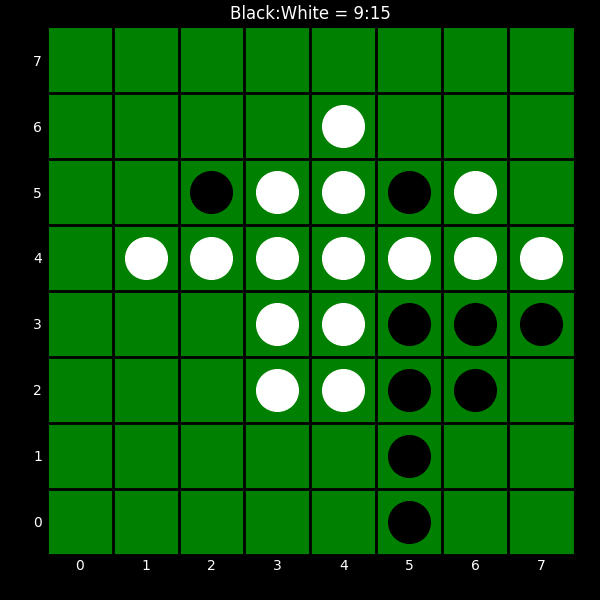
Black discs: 9
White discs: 15